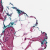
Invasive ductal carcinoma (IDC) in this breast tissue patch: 0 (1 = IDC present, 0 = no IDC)